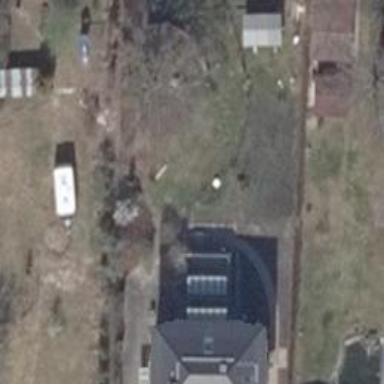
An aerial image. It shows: Building with hipped roof.